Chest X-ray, AP view. Patient: 66 years old, sex M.
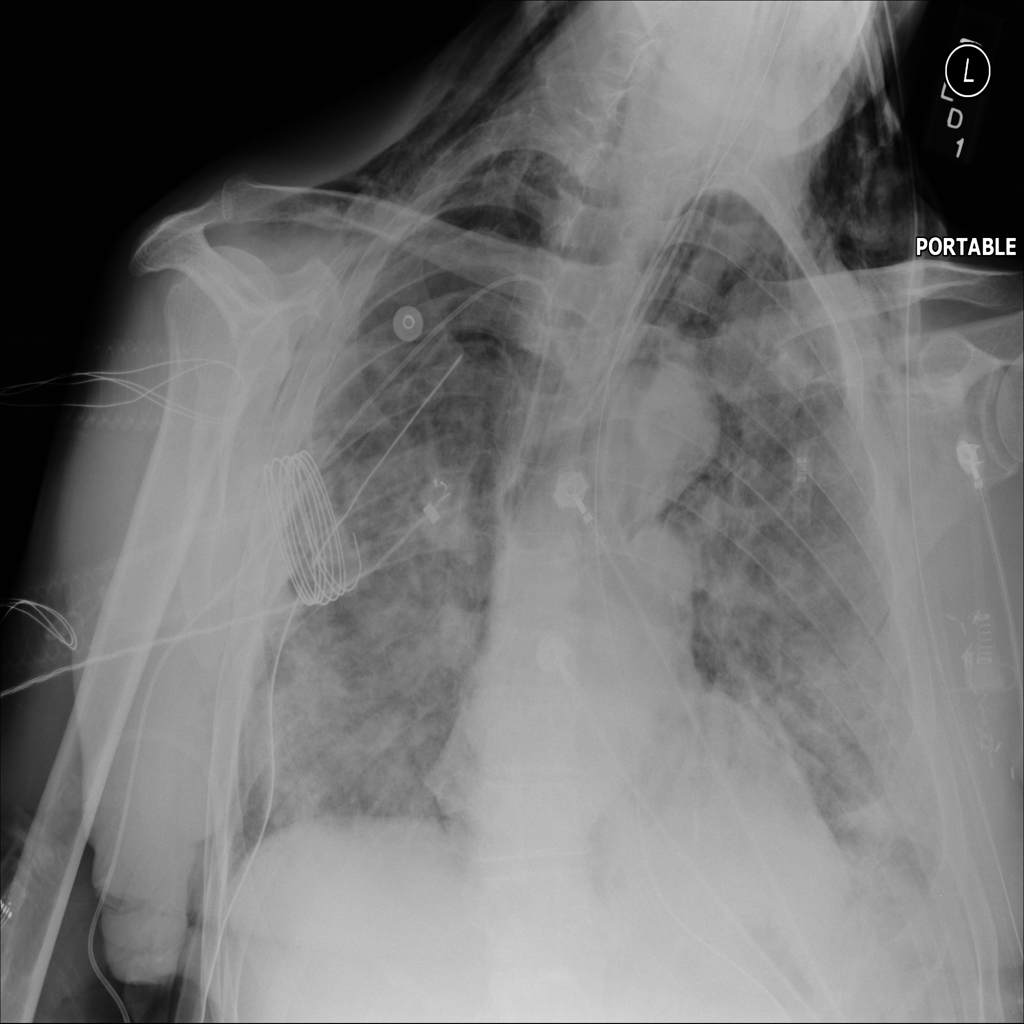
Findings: No Finding